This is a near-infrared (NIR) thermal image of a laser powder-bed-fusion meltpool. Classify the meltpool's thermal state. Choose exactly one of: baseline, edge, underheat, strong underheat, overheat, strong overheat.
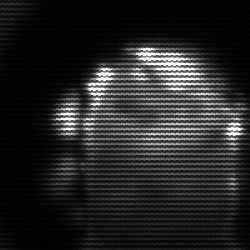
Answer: baseline